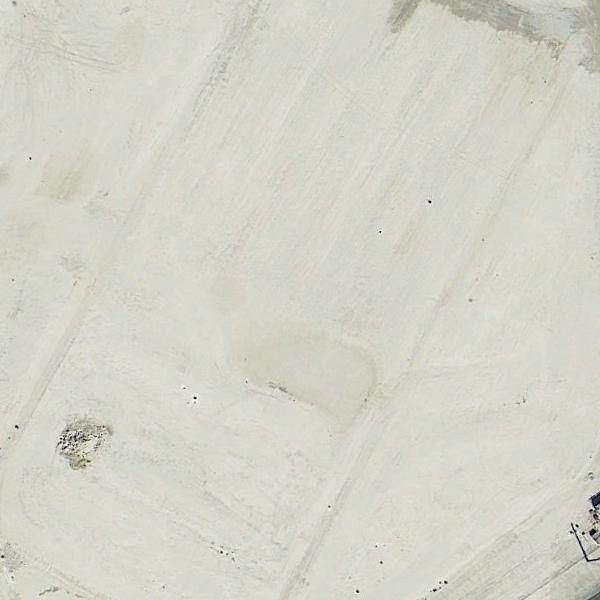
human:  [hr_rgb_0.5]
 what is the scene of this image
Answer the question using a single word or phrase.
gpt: desert